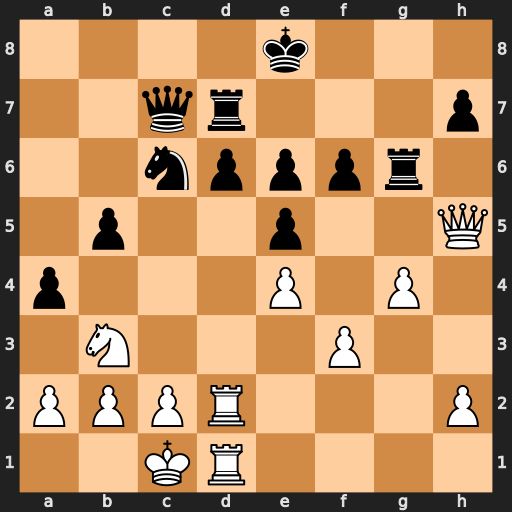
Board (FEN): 4k3/2qr3p/2npppr1/1p2p2Q/p3P1P1/1N3P2/PPPR3P/2KR4
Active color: w
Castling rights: -
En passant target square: -
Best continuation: Nc5 Re7 f4 exf4 Rxd6